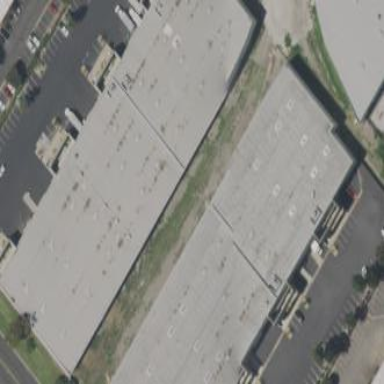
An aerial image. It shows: Commercial building.